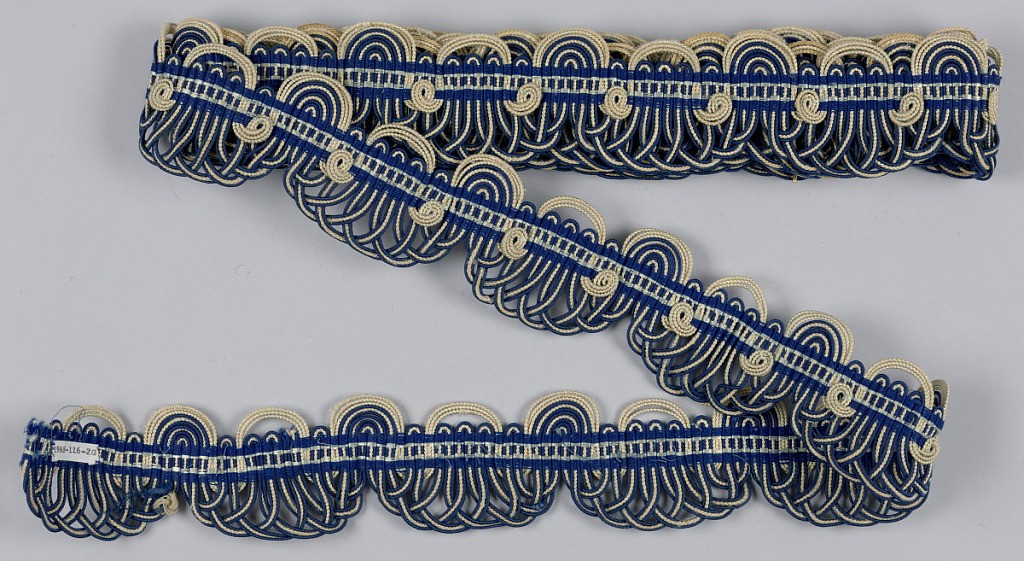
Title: Trimming
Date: mid-19th century
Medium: cotton, silk, wool, wood
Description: Woven looped trim in blue and white cord.